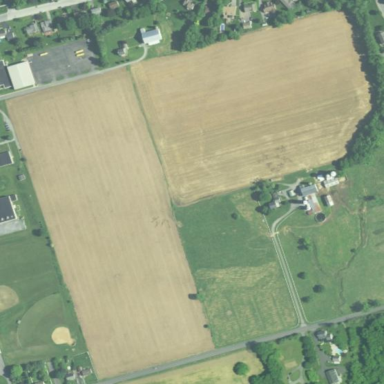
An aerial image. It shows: Farmland with corn crops.